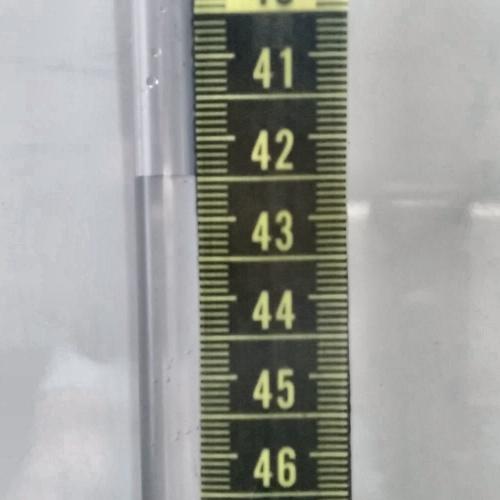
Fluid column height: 42.5 cm